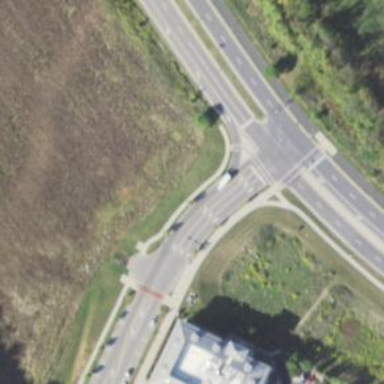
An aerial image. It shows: Traffic island located on footway.